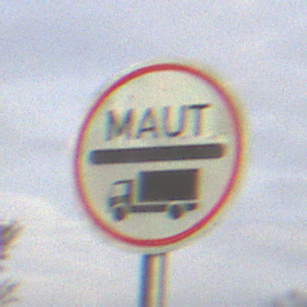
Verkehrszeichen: Mautpflicht
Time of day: SunriseSunset
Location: Outdoor (Suburban)
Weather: PartlyCloudy
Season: NotSpecified
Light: Natural